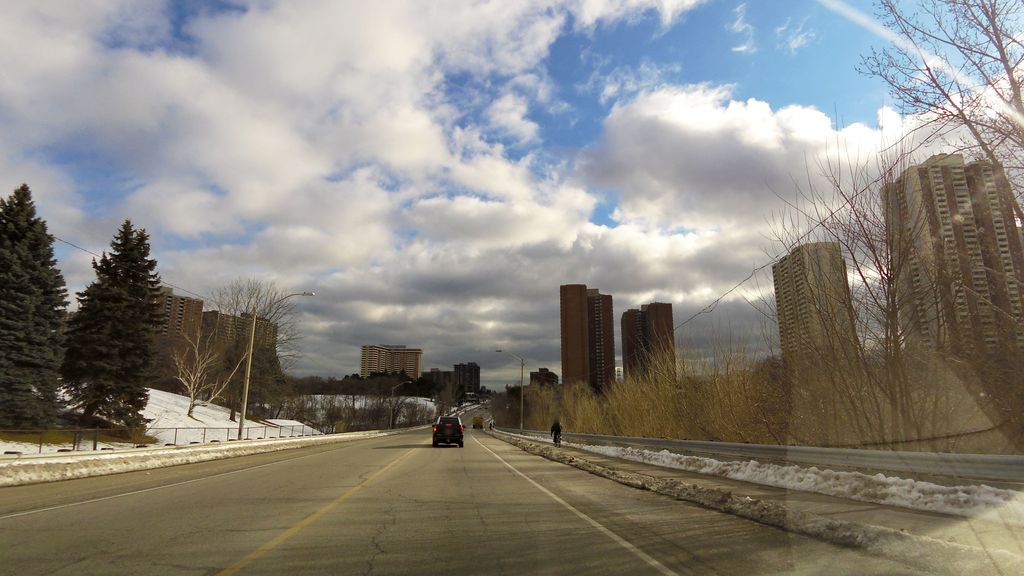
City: toronto